Question: I have a purchased VB.Net class with very bad documentation and I'm trying to understand how it works.
I executed some code and came up with a variable X(0) as shown in Visual Studio 2010 watch window :

X(0) has some properties I would like to access : CustomPropertyStore.
I did
'''
X(0).CustomPropertyStore(0)
'''
to get the first value but but it's throwing an error:
'''
Public member 'CustomPropertyStore' on type 'BasePersistentClass' not found.
'''
How come that, "CustomPropertyStore" is shown as a property of object X(0) and it's inaccessible ?
Thanks
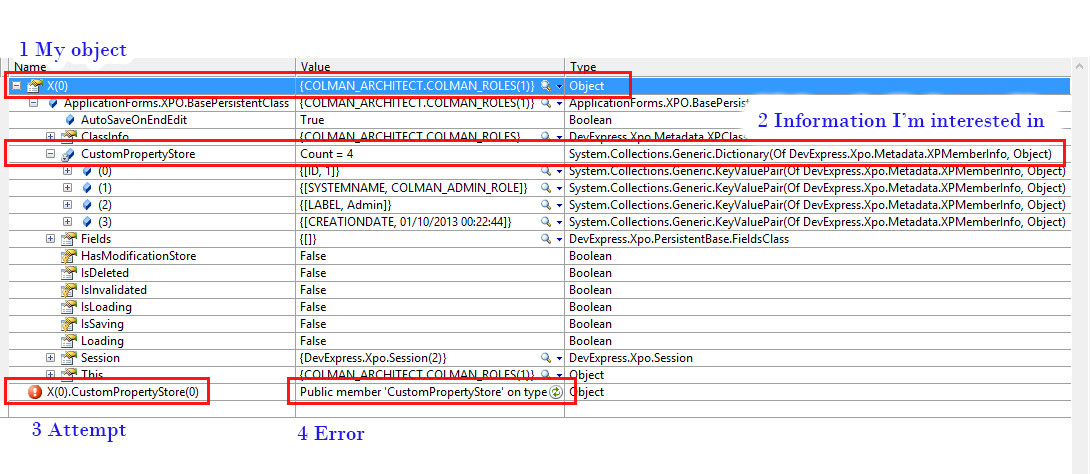
Answer: In the Visual Studio watch window, you can expand an object and see its properties. If you try this on your object, you will be able to see if this property is there or not.
Also, judging by the error, it seems like the property you are trying to access is possibly a member of a subclass of 'X'. If this is the case, try something like this in the watch window (this is C# syntax, sorry I'm not sure of the VB syntax):
'''
((MySubClassType)X(0)).CustomPropertyStore
'''
If the member is 'private', you will not be able to call it directly from the watch window.